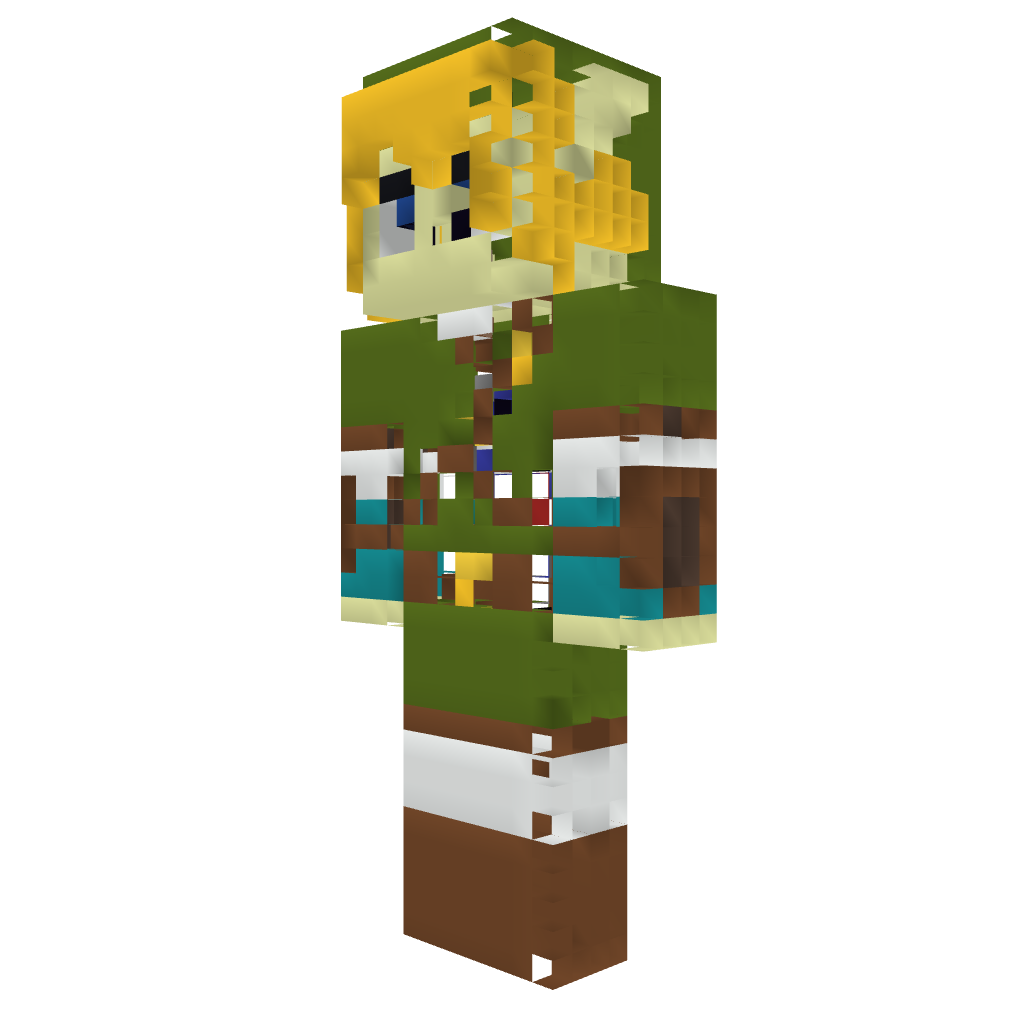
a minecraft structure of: Link's Statue